Question: Hi I am configuring APNS to my app with help of Urban Airship. I successfully on notification on my app but can't set for Urban Airship. My App in urban airship show me 0 device registered, and i am getting many warning on Airship files.

Above image is screen shot of warning. I know i am doing silly mistake but don't know where. Also my Device token is not registered and i am not getting any device token. Kindly help me on that. Thanks in advance.
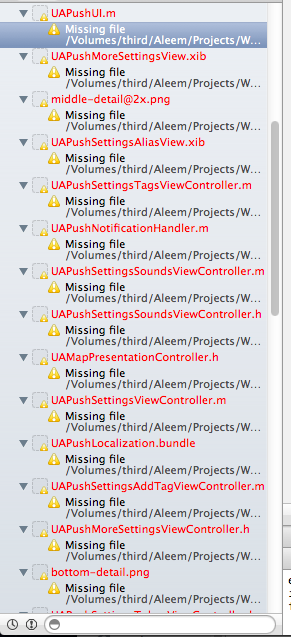
Answer: Try to remove all Urban Airship files from project and add them again with "copy files" option.